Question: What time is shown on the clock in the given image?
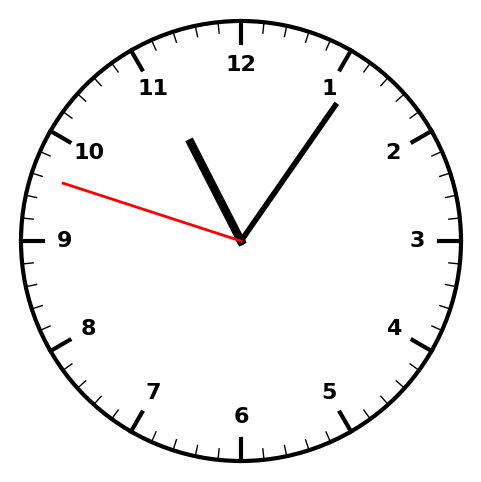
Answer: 11:05:48